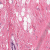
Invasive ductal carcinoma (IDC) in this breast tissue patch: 0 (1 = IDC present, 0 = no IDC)